Question: am new to lua and corona development and was following this tutorial from a book i just purchased, it teaches you how to add 3 white rectangles in the background to act as a background for some text we add later, when i type the code the boxes just stack to the left side and do not appear as they should be, am using here is the code am using
'''
-- adding rectangle in the background
rect_upperBackground = display.newRect( 0, 0, 320, 175 )
rect_upperBackground:setFillColor( 49,49,49 )
rect_upperBackground:toBack( )
rect_middleBackground = display.newRect( 0, 175, 320, 2 )
rect_middleBackground:setFillColor( 0,0,0 )
rect_middleBackground:toBack( )
rect_background = display.newRect( 0, 0, 320, 480 )
rect_background:toBack( )
'''
Here is a picture of how it looks like on my end

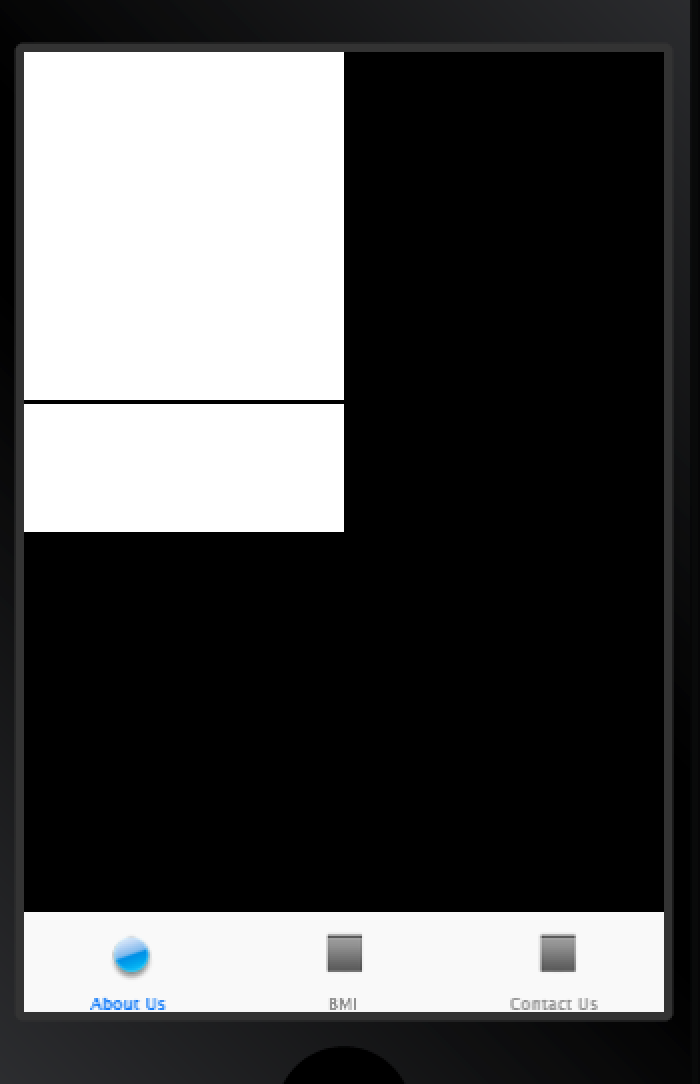
Answer: I've contacted the person who wrote the tutorial and he said it wasn't written for Graphics 2.0 Corona has released. So i did some search on corona docs and found that if you add
'''
graphicsCompatibility = 1
'''
to the file in the content table, the existing code should work fine.
For information on this compatibility mode check <URL>
hope it helps anyone new who faced the same thing.